Field crop: maize
Growth stage: 2
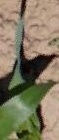
Species: maize